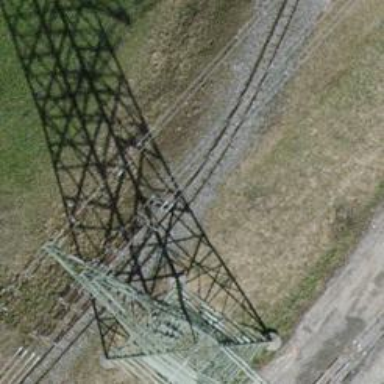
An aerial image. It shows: Preserved narrow-gauge railway with contact lines electrified.